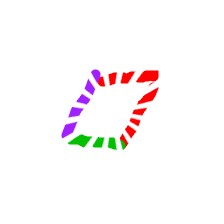
Shape: parallelogram